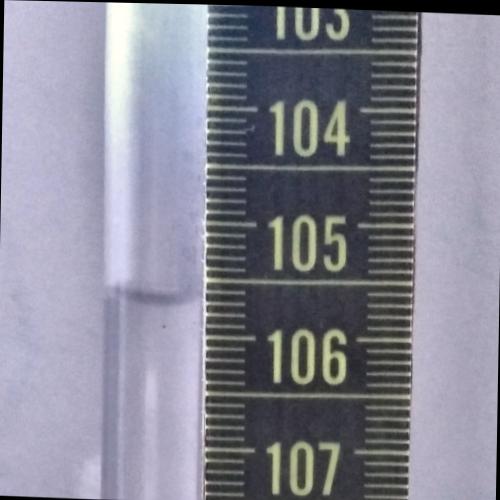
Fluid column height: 105.7 cm